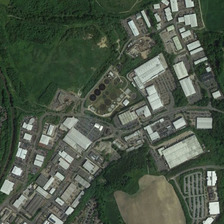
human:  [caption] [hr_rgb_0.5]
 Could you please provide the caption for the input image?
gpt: many green trees are around many buildings in an industrial area .

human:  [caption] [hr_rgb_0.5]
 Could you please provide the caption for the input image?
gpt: many green trees are around many buildings in an industrial area .

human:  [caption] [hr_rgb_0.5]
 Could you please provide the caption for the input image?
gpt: many green trees are around many buildings in an industrial area .

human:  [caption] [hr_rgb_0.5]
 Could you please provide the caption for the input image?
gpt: many green trees are around many buildings in an industrial area .

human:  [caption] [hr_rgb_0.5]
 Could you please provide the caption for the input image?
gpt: many green trees are around many buildings in an industrial area .